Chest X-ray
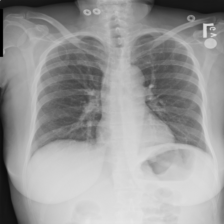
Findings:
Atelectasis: negative
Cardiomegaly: negative
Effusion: negative
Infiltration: negative
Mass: negative
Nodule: negative
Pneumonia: negative
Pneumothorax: negative
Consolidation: negative
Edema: negative
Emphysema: negative
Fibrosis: negative
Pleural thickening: negative
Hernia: negative